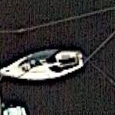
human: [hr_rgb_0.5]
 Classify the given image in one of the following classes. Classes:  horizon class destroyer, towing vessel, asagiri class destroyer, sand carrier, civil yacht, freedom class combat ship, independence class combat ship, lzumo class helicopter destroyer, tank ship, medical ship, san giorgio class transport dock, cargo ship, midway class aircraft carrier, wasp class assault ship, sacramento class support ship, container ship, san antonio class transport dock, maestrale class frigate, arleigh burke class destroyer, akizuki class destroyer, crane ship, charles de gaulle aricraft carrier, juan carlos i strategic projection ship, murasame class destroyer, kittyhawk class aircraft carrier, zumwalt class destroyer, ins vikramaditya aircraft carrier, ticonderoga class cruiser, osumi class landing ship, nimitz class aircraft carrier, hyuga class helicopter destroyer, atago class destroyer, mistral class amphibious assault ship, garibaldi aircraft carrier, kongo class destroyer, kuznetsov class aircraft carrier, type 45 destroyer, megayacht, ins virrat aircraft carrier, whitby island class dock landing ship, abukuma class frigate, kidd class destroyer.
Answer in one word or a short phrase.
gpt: Civil yacht